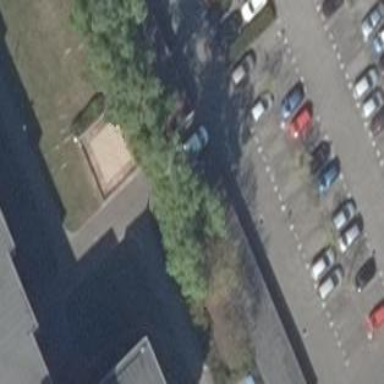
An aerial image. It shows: Group of garages.